Field crop: maize
Growth stage: 2
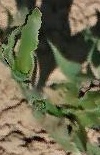
Species: maize